Interaction volume radius: 5 \u00c5
Interaction volume height: 30 \u00c5
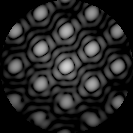
Disorder parameter: 0.02204